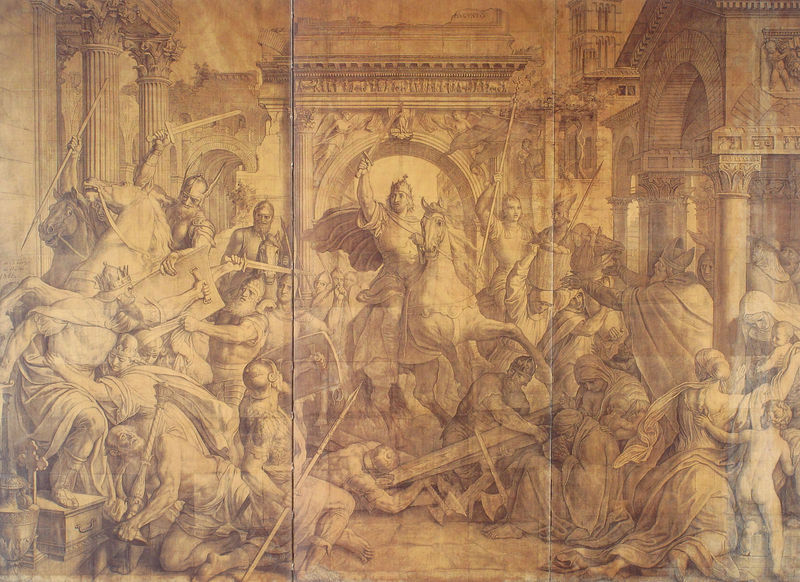
Titel: Die Eroberung Pavia (Karton für das zerstörte Wandbild im Karls-Saal der Münchener Residenz
Künstler: Julius Schnorr von Carolsfeld
Institution: Dresden, Staatliche Kunstsammlungen
Schlagwörter: kampf, nackt, frauen, menschen, frau, männer, säule, säulen, gebäude, arm, tod, trauer, kind, krone, kinder, pferd, engel, liegen, bogen, stab, krieg, schlacht, könig, soldaten, tor, schild, antike, kreuz, schwert, schwerter, ruinen, degen, helm, kasten, stadttor, axt, kampfszene, krieger, griechenland, töten, dresden, armut